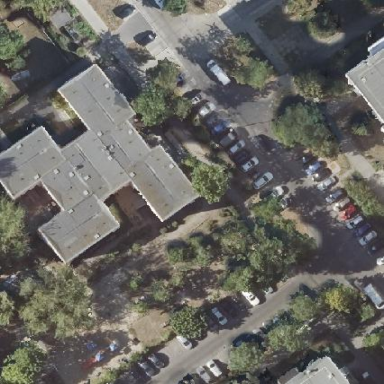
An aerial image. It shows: Street side parking area.